Interaction volume radius: 5 \u00c5
Interaction volume height: 15 \u00c5
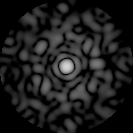
Disorder parameter: 0.8472